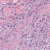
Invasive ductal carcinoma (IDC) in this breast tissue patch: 1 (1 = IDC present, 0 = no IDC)